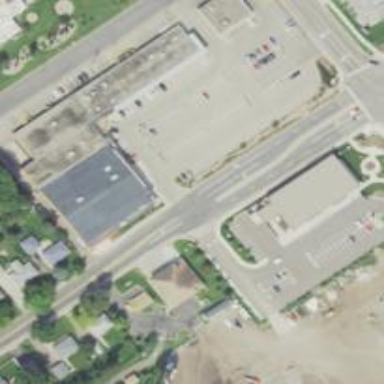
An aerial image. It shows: Retail building.